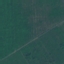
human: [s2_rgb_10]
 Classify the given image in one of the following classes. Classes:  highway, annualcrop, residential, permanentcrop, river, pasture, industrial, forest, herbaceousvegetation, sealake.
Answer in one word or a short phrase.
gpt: Forest